Field crop: maize
Growth stage: 2
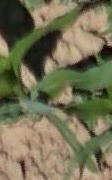
Species: maize